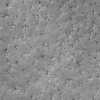
Label: not_dusty